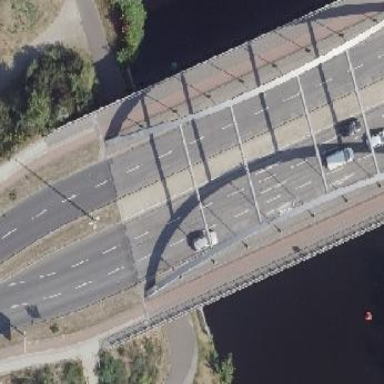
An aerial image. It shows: Arch bridge that is man-made.